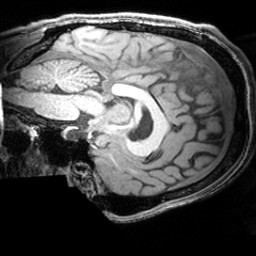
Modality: T1w
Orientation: sagittal
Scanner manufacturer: siemens
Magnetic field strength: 3 T
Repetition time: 1.81 s
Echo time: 0.00345 s